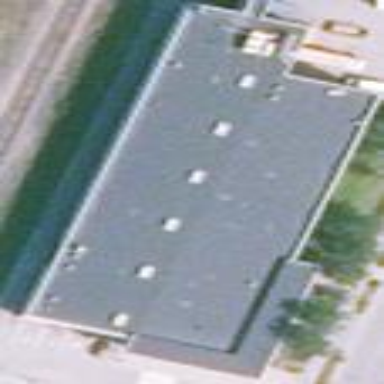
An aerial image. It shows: Commercial building.